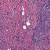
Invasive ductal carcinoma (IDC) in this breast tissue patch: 0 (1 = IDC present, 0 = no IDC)